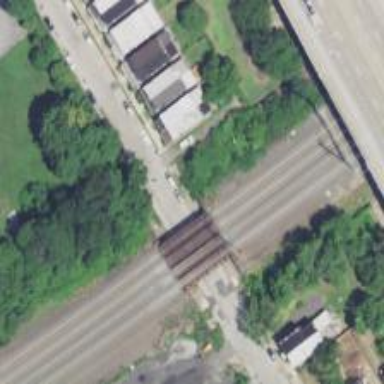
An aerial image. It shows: Bridge with electrified railway tracks featuring contact line.